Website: walmart
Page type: customer-info-address
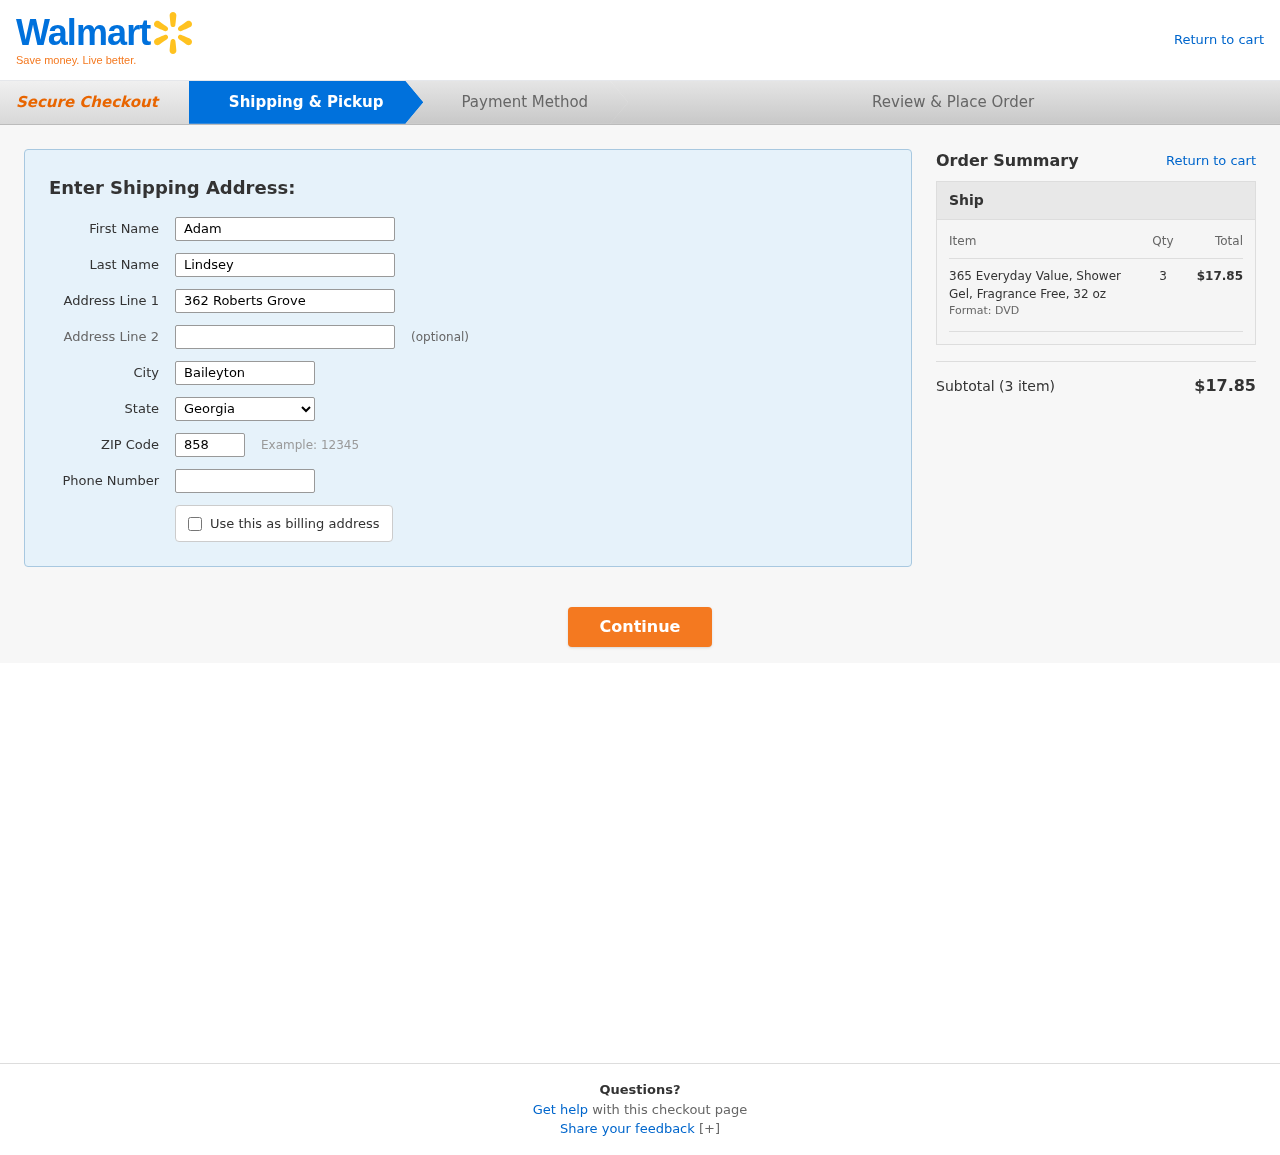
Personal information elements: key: PII_CITY
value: Baileyton
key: PII_FIRSTNAME
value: Adam
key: PII_LASTNAME
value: Lindsey
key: PII_PHONE
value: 5172084790
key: PII_POSTCODE
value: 85837
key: PII_STATE
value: Georgia
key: PII_STREET
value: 362 Roberts Grove
Product elements: key: PRODUCT1_NAME
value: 365 Everyday Value, Shower Gel, Fragrance Free, 32 oz
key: PRODUCT1_QUANTITY
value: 3
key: PRODUCT1_LINE_TOTAL
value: $17.85
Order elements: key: ORDER_NUM_ITEMS
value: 3
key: ORDER_SUBTOTAL
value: $17.85